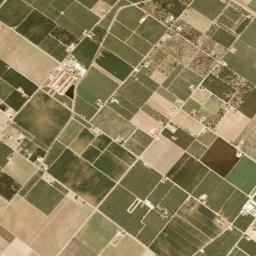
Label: rectangular_farmland